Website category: university
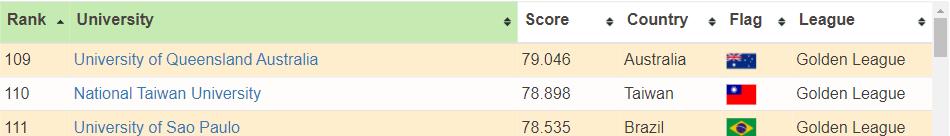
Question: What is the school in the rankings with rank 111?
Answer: University of Sao Paulo

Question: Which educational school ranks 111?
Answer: University of Sao Paulo

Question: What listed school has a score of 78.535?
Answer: University of Sao Paulo

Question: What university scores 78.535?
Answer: University of Sao Paulo

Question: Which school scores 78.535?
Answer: University of Sao Paulo

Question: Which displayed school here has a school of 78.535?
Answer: University of Sao Paulo

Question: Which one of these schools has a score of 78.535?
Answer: University of Sao Paulo

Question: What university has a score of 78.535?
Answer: University of Sao Paulo

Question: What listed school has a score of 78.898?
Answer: National Taiwan University

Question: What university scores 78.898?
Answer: National Taiwan University

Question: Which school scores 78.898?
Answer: National Taiwan University

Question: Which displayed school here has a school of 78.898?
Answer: National Taiwan University

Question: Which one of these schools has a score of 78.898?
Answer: National Taiwan University

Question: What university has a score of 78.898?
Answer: National Taiwan University

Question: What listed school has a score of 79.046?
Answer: University of Queensland Australia

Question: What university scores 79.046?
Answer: University of Queensland Australia

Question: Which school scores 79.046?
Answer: University of Queensland Australia

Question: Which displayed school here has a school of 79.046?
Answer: University of Queensland Australia

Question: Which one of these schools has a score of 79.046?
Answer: University of Queensland Australia

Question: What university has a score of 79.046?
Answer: University of Queensland Australia

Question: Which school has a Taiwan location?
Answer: National Taiwan University

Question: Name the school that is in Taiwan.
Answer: National Taiwan University

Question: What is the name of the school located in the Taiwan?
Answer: National Taiwan University

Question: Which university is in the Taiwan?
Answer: National Taiwan University

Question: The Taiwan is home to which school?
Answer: National Taiwan University

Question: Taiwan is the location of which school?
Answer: National Taiwan University

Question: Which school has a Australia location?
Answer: University of Queensland Australia

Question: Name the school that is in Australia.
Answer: University of Queensland Australia

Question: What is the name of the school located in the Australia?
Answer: University of Queensland Australia

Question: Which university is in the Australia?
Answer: University of Queensland Australia

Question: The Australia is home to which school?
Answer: University of Queensland Australia

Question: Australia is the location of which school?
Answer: University of Queensland Australia

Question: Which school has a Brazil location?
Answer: University of Sao Paulo

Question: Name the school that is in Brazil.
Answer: University of Sao Paulo

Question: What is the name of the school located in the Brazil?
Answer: University of Sao Paulo

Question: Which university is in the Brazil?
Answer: University of Sao Paulo

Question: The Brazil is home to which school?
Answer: University of Sao Paulo

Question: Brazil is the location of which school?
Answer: University of Sao Paulo